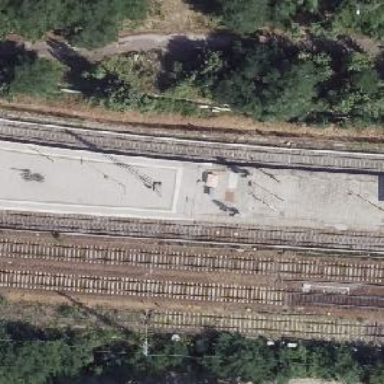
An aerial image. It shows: Railway signal.